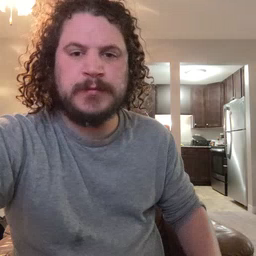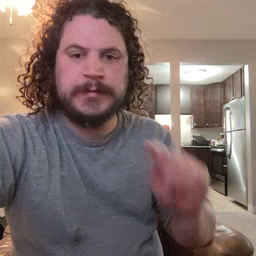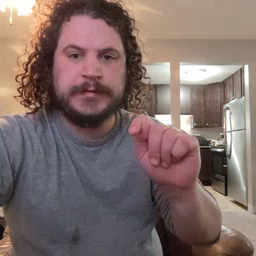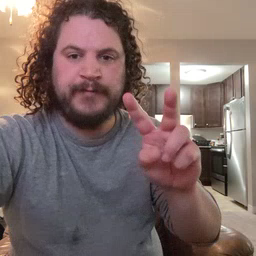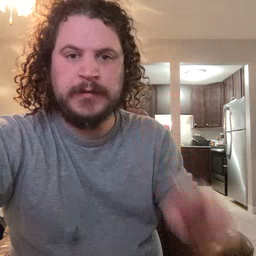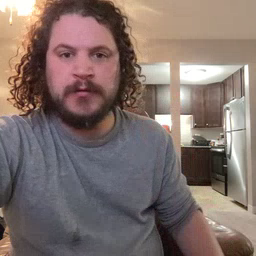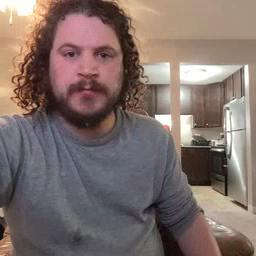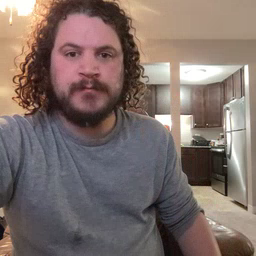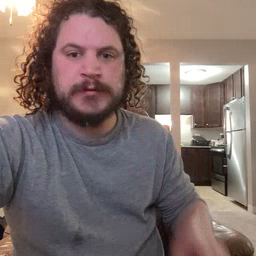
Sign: TV